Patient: sex F, age 70
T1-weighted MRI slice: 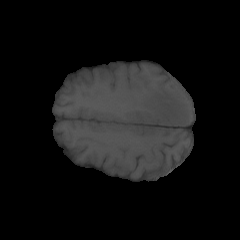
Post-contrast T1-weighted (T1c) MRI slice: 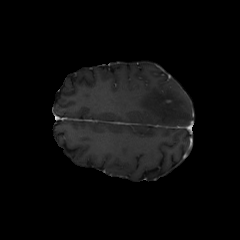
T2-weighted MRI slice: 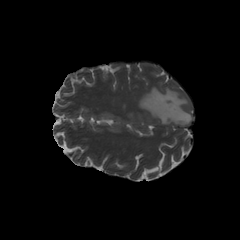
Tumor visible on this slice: yes
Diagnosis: Glioblastoma, IDH-wildtype
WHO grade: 4